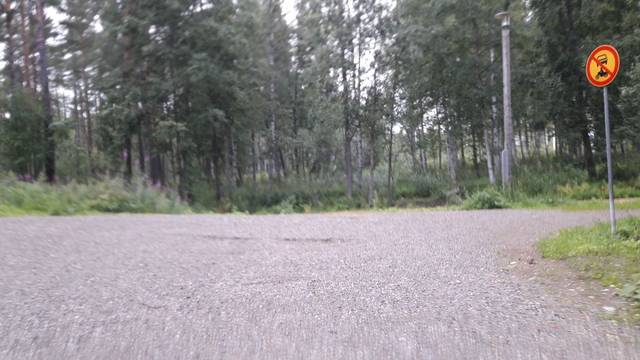
Region: Finland
Coordinates: 62.607, 29.799